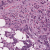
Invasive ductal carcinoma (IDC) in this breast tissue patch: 1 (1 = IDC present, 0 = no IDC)